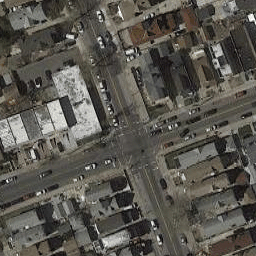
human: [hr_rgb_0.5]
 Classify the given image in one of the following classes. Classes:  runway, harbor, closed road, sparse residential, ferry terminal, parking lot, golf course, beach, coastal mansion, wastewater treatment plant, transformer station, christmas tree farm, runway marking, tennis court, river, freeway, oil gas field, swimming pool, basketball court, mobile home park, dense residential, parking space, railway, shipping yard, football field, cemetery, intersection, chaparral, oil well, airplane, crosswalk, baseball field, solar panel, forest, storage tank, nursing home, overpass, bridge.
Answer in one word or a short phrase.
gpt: intersection